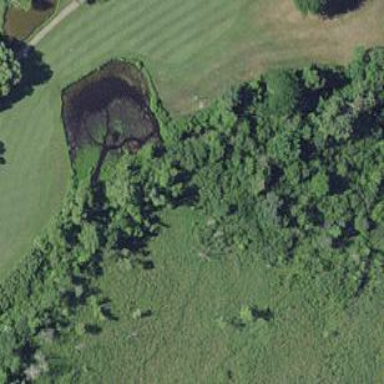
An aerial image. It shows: Grassy area designated as golf fairway.